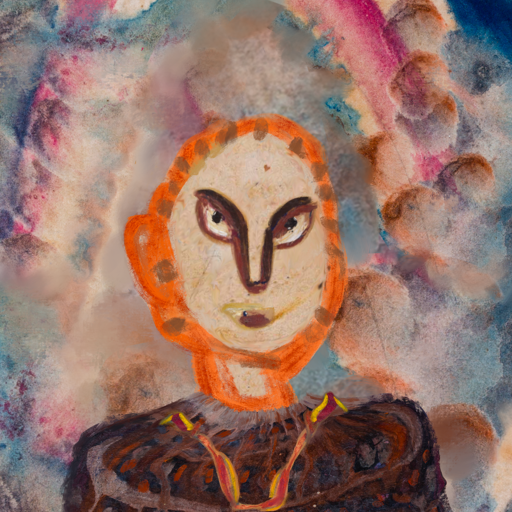
Background: Rupkatha, Head And Neck Front: Rupkatha, Face Front: After_Raid, Bust: Hypocrite, Hair Front: Blank, Head Accessory: Blank, Second Necklace: Gypsy_Mother_1, Necklace: Blank, Baby: Blank